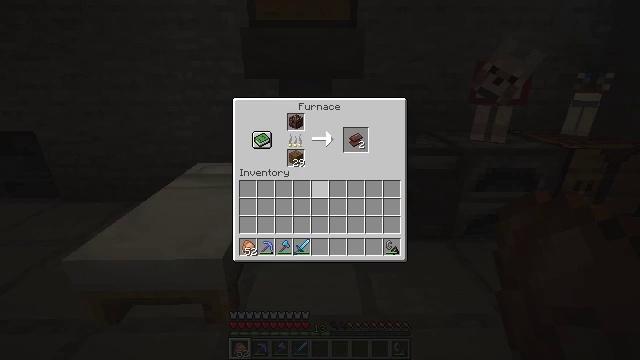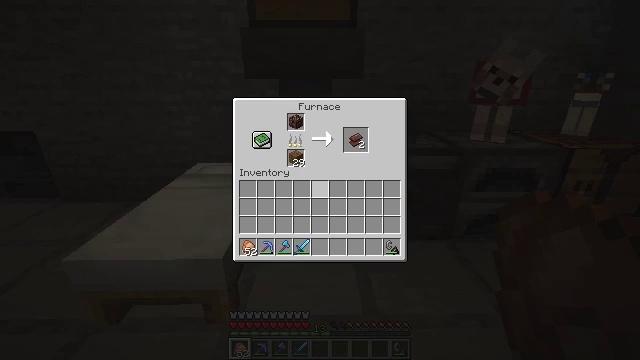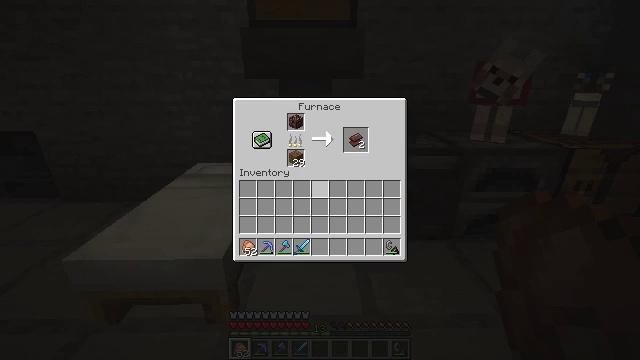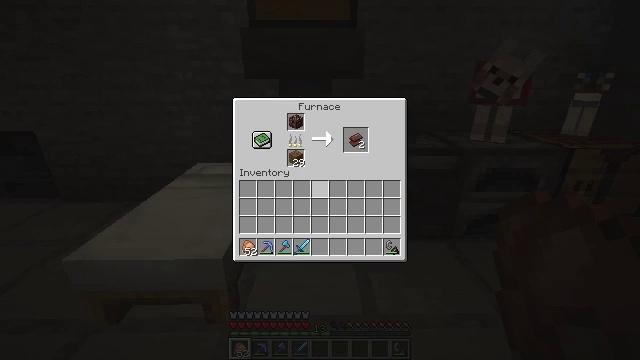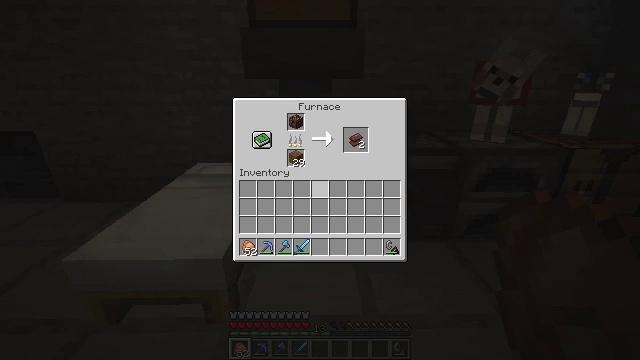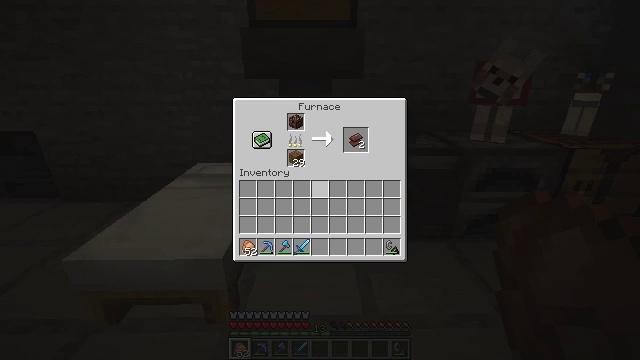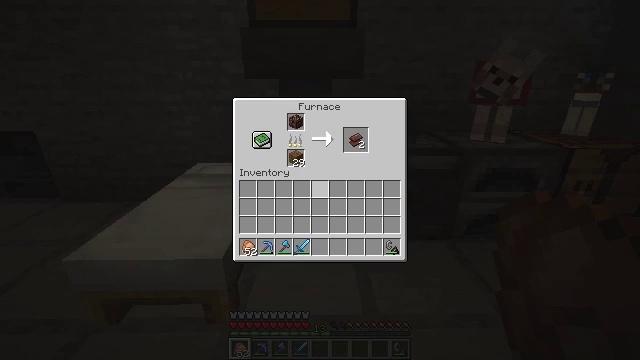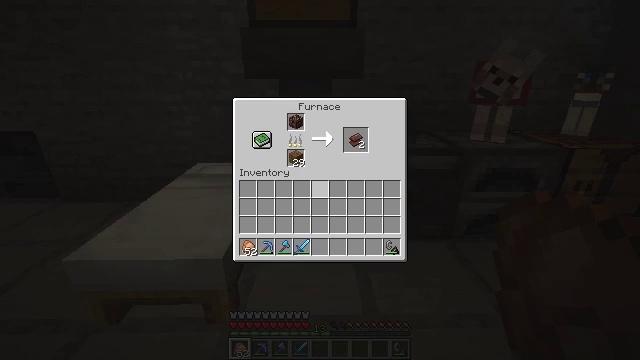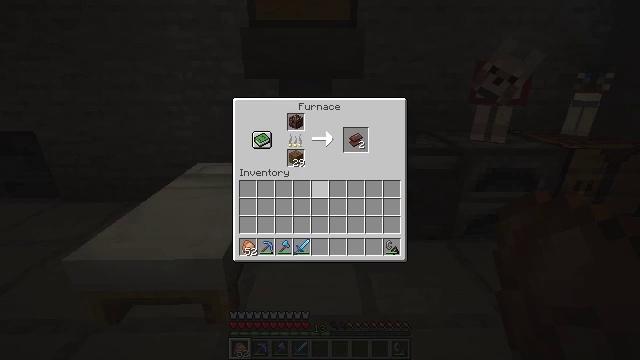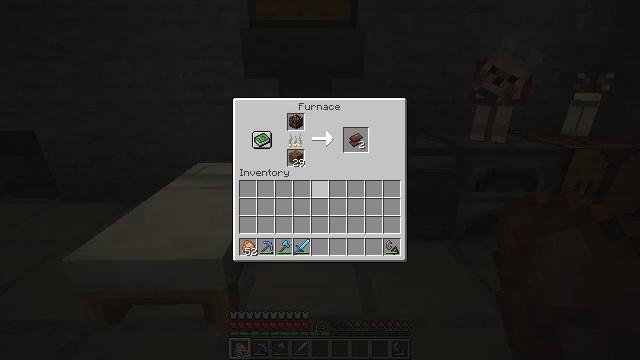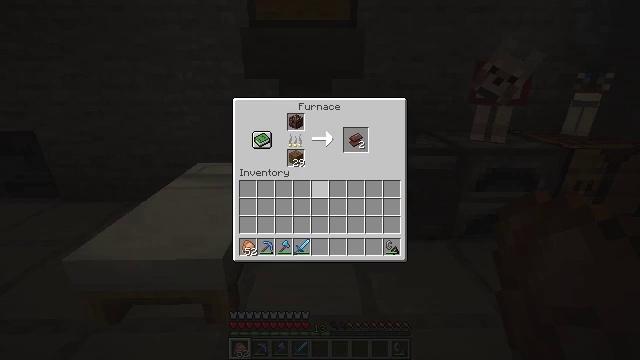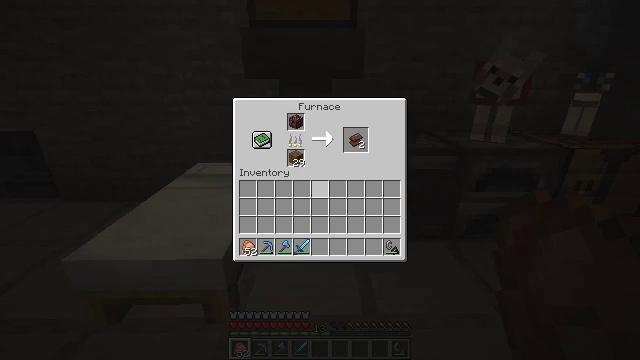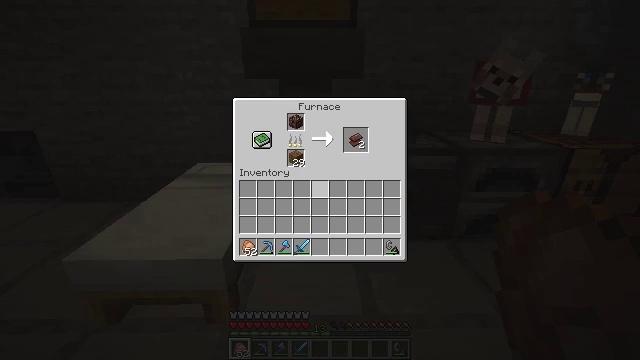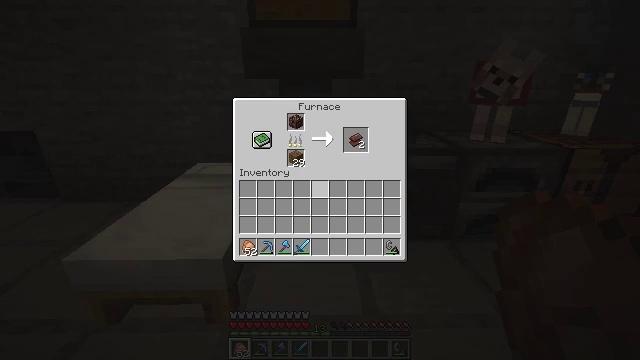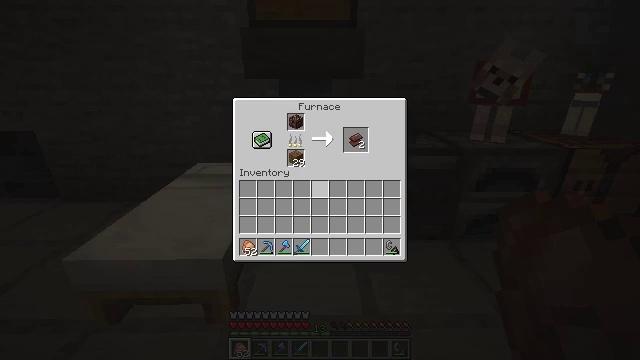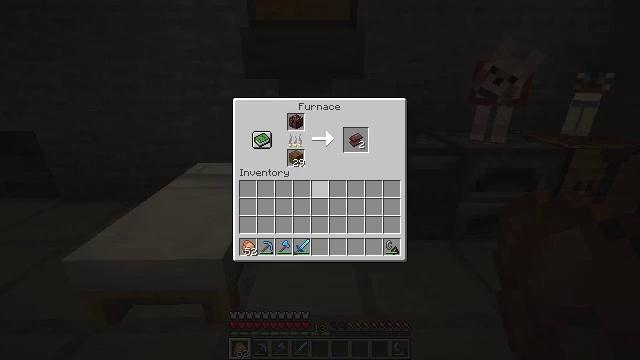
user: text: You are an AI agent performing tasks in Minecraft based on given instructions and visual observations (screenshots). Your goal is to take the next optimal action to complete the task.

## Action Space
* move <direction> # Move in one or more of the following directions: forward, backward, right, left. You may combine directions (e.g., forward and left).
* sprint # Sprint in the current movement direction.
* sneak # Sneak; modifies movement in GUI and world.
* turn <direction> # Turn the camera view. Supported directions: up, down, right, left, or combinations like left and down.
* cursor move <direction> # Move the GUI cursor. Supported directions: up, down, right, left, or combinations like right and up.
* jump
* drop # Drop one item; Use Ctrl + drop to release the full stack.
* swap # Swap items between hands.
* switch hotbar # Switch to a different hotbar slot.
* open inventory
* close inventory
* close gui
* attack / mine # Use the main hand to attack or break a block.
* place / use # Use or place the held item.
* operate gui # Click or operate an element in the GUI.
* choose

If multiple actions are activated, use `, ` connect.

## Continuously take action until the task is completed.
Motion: motion action
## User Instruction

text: Produce netherite scrap by smelting ancient debris.
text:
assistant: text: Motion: no_op
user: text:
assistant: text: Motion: no_op
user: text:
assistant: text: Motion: no_op
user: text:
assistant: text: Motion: no_op
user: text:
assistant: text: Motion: no_op
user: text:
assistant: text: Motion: no_op
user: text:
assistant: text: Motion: no_op
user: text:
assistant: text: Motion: no_op
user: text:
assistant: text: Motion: no_op
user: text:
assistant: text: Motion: no_op
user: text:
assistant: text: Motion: no_op
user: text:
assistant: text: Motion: no_op
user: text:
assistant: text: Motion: no_op
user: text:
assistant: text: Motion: no_op
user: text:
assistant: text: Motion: no_op
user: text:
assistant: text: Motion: no_op
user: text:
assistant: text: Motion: no_op
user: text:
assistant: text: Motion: no_op
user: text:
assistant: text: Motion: no_op
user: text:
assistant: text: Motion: no_op
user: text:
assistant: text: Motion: no_op
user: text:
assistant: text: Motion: no_op
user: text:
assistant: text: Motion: no_op
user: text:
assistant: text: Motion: no_op
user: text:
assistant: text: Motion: no_op
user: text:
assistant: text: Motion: no_op
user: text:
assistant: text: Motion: no_op
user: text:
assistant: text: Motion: no_op
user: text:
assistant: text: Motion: no_op
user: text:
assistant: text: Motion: no_op